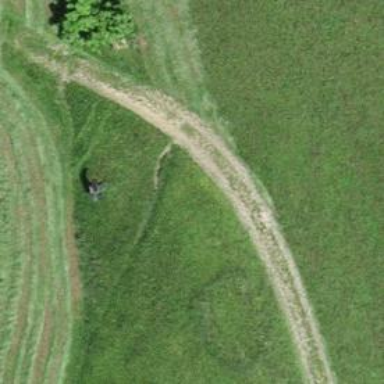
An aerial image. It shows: Wayside cross with historic significance.